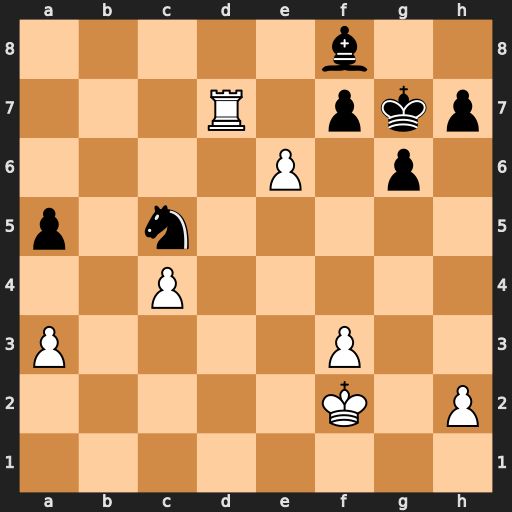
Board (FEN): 5b2/3R1pkp/4P1p1/p1n5/2P5/P4P2/5K1P/8
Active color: w
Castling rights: -
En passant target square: -
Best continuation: e7 Nxd7 e8=Q